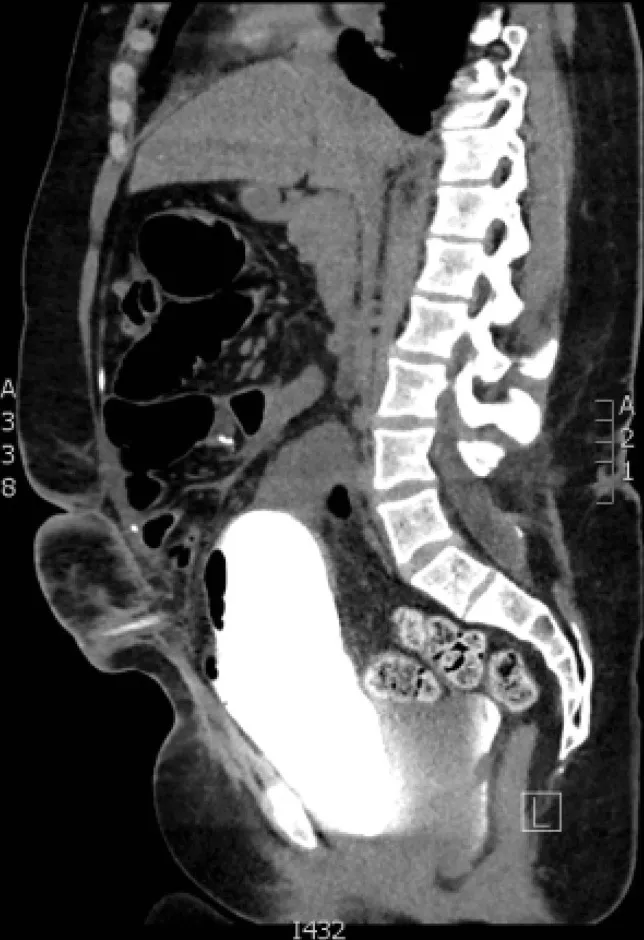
Sagittal imaging of CT cystogram showing posterior fluid collection and extravasation.
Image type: radiology (ct)